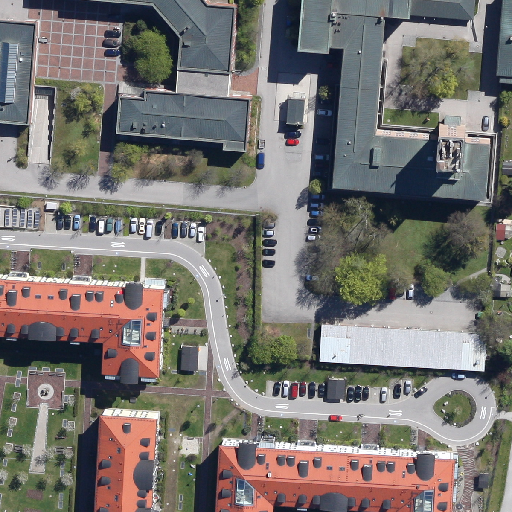
Referring expression: paved road along with tree